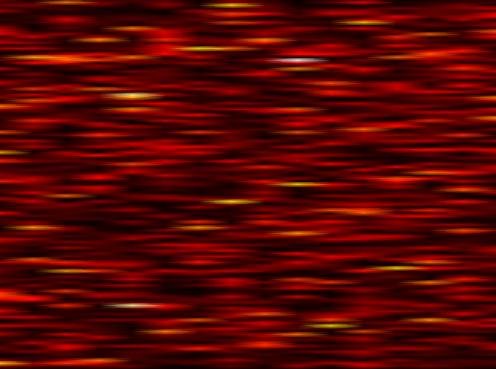
Label: UFMC